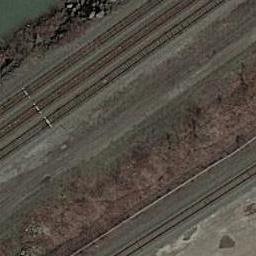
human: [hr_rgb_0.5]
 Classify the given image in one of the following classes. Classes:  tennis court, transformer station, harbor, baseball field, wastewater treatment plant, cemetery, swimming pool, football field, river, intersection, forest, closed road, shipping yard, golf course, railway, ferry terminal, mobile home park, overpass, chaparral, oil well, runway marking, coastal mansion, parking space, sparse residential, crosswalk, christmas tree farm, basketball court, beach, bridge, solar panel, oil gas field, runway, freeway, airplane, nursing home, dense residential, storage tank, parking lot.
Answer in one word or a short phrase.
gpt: railway